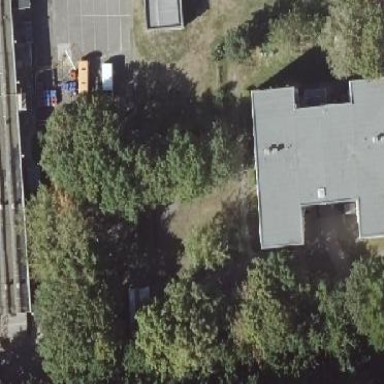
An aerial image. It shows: School surrounded by fence.